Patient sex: M
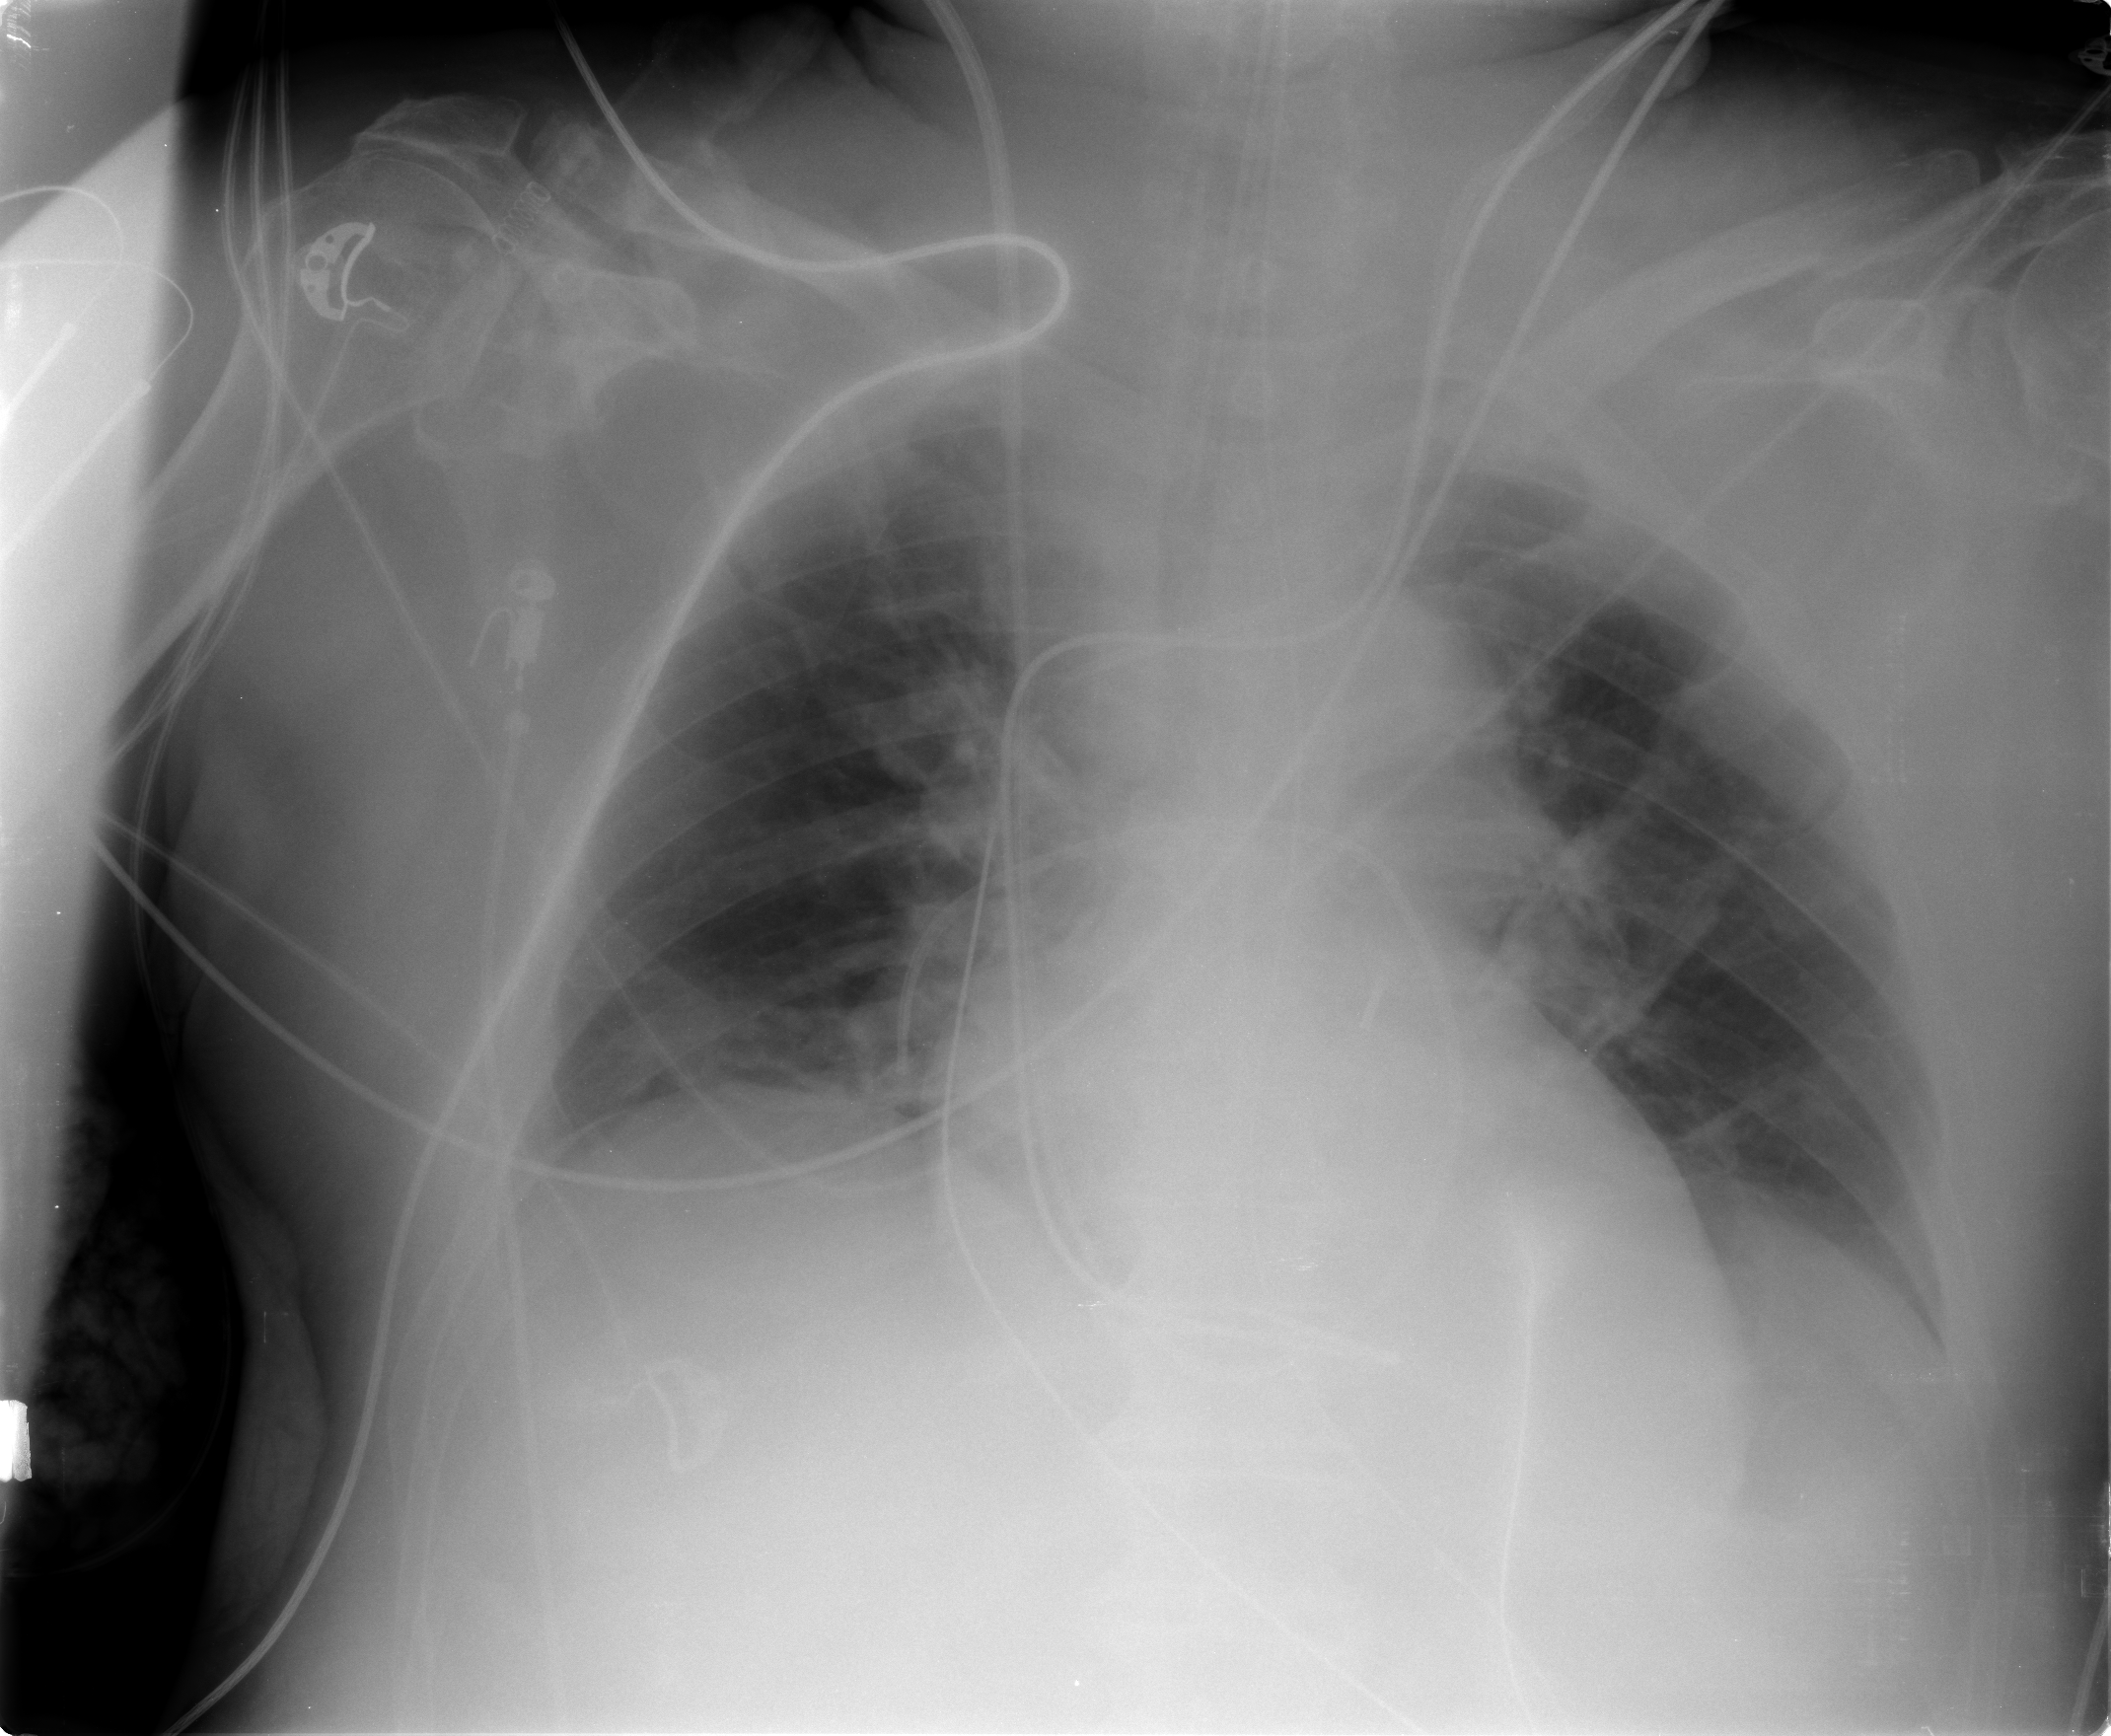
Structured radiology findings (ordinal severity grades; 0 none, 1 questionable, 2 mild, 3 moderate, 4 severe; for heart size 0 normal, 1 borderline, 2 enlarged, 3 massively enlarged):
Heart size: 1
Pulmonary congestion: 2
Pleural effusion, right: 1
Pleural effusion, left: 1
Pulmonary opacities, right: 1
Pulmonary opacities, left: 1
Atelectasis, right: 2
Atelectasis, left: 2